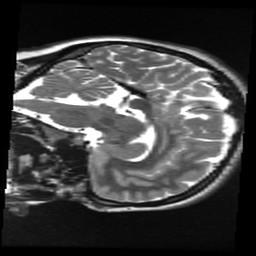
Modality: T2w
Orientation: sagittal
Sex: female
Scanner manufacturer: ge
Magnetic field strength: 3 T
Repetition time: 5 s
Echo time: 0.1015 s